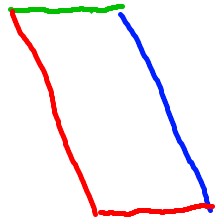
Shape: parallelogram